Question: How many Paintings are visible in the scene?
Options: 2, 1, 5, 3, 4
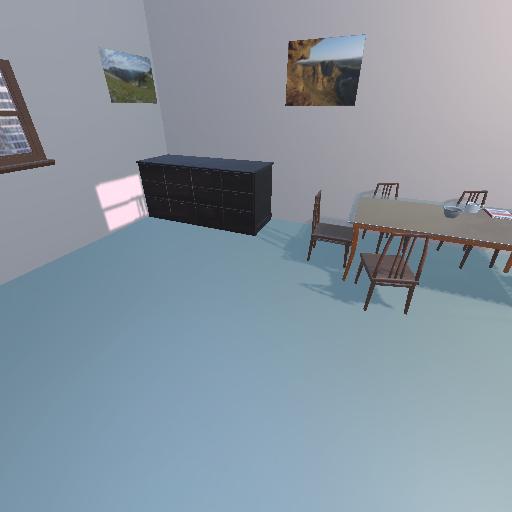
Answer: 2